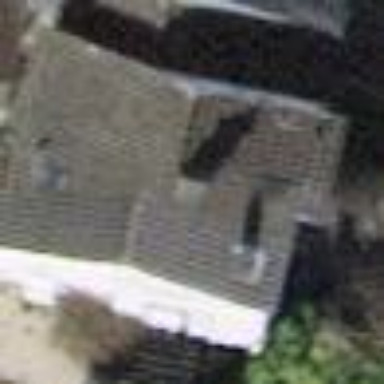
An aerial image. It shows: Residential building with roof made of roof tiles.